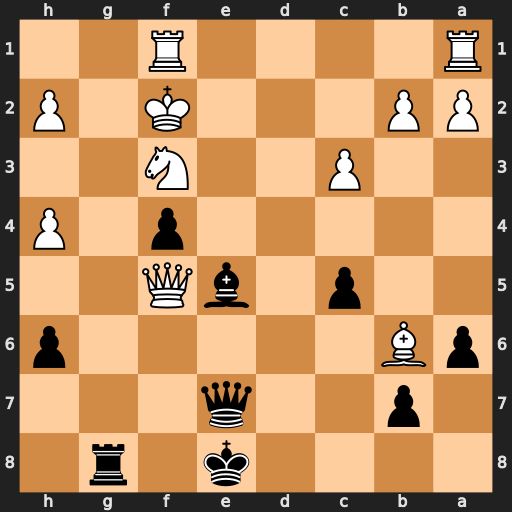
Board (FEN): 4k1r1/1p2q3/pB5p/2p1bQ2/5p1P/2P2N2/PP3K1P/R4R2
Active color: b
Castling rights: -
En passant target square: -
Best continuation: Bd4+ cxd4 Qe3#